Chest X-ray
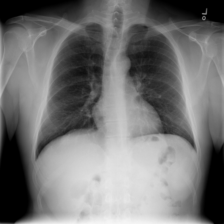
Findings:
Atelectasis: negative
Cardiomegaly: negative
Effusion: negative
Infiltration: negative
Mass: negative
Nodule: negative
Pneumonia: negative
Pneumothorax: negative
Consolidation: negative
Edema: negative
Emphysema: negative
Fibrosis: negative
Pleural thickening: negative
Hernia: negative